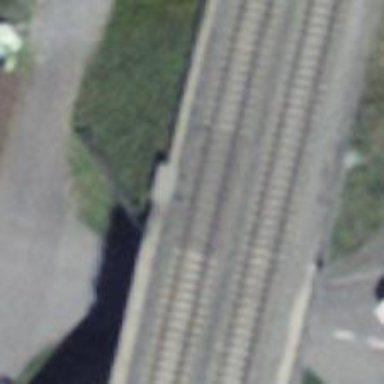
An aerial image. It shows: Railway bridge with electrified tracks and single contact line.